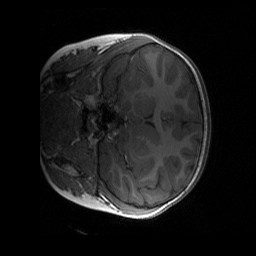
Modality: T1w
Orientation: coronal
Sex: female
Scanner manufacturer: siemens
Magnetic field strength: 3 T
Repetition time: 1.9 s
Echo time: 0.00243 s